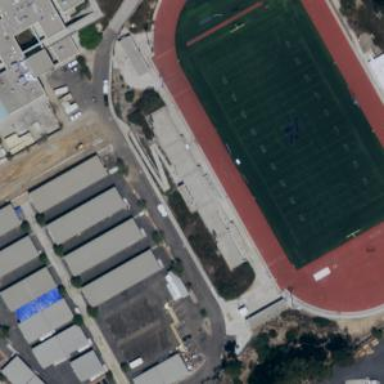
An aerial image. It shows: Turf pitch used for both American football and soccer.